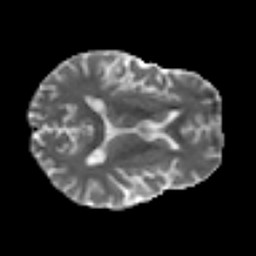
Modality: MD
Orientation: axial
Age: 36
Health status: ill
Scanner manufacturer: philips
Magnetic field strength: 3 T
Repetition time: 9 s
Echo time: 0.127 s